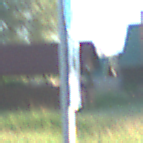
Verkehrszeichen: MehrfachbesetzePersonenkraftwagenFrei
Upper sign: Busssonderstreifen
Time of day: MorningAfternoon
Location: Outdoor (Nature)
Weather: Clear
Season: NotSpecified
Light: Natural